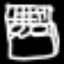
Label: bed